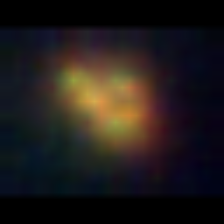
Taxon: NanoPlankton
Group: Other